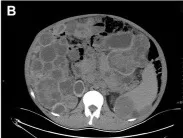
(A-D) Preoperative CT images of the pelvis and abdomen.
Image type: radiology (ct)